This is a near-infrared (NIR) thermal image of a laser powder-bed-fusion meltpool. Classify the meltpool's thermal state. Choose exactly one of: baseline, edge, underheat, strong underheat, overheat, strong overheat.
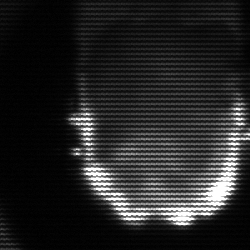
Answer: baseline